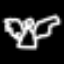
Label: angel